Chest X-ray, PA view. Patient: 21 years old, sex M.
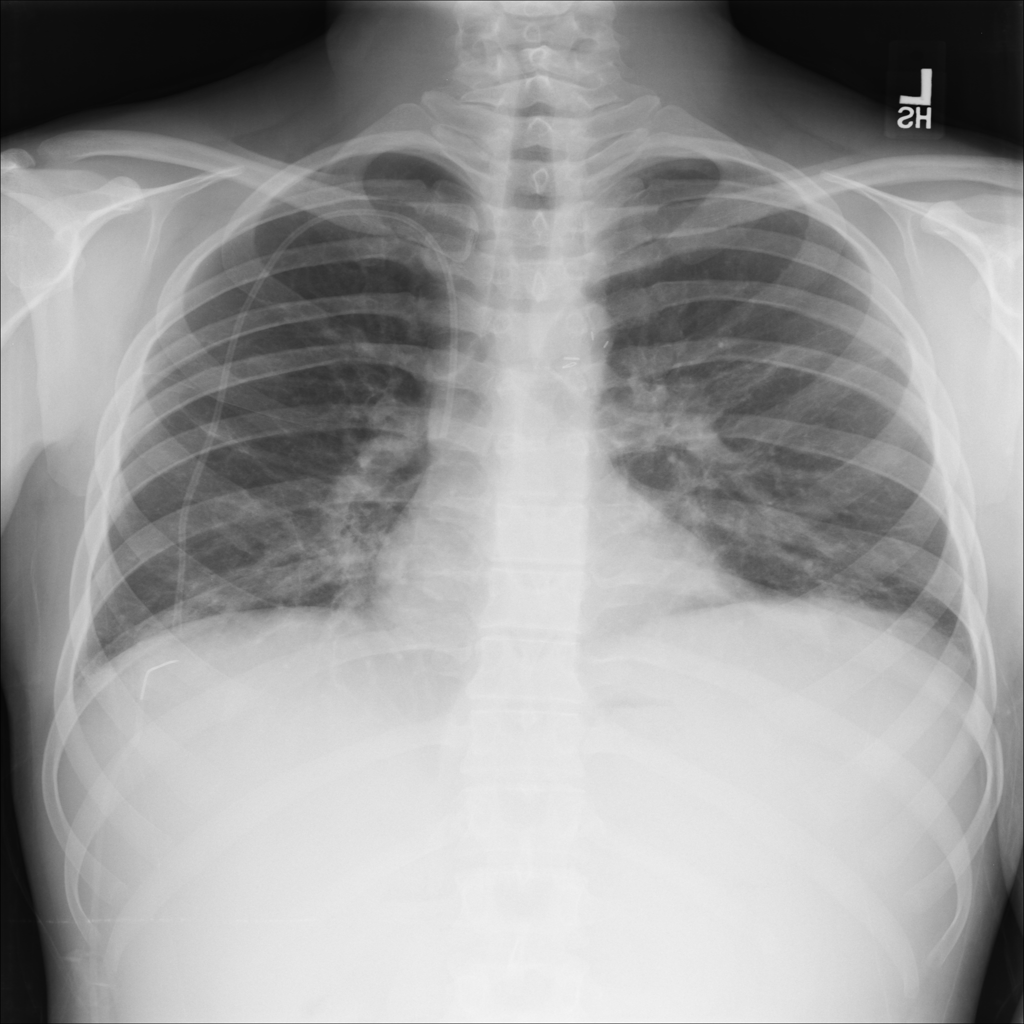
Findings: No Finding